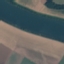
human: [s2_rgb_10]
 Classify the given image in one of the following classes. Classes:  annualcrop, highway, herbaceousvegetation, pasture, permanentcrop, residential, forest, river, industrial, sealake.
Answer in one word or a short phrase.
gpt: River